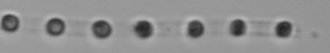
Label: Skeletonema